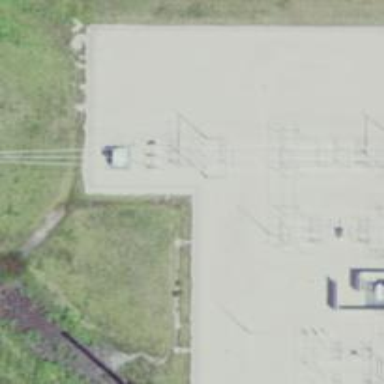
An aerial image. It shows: Switch used for power control.